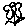
Label: flower